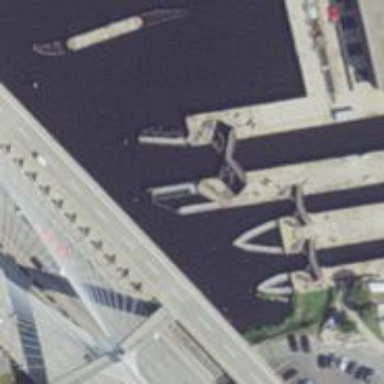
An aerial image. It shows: Bridge supported by pivot pier.